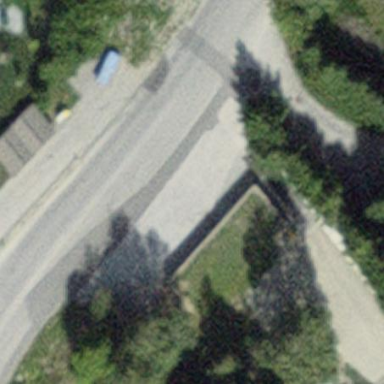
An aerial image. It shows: Group of garages.